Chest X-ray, AP view. Patient: 32 years old, sex M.
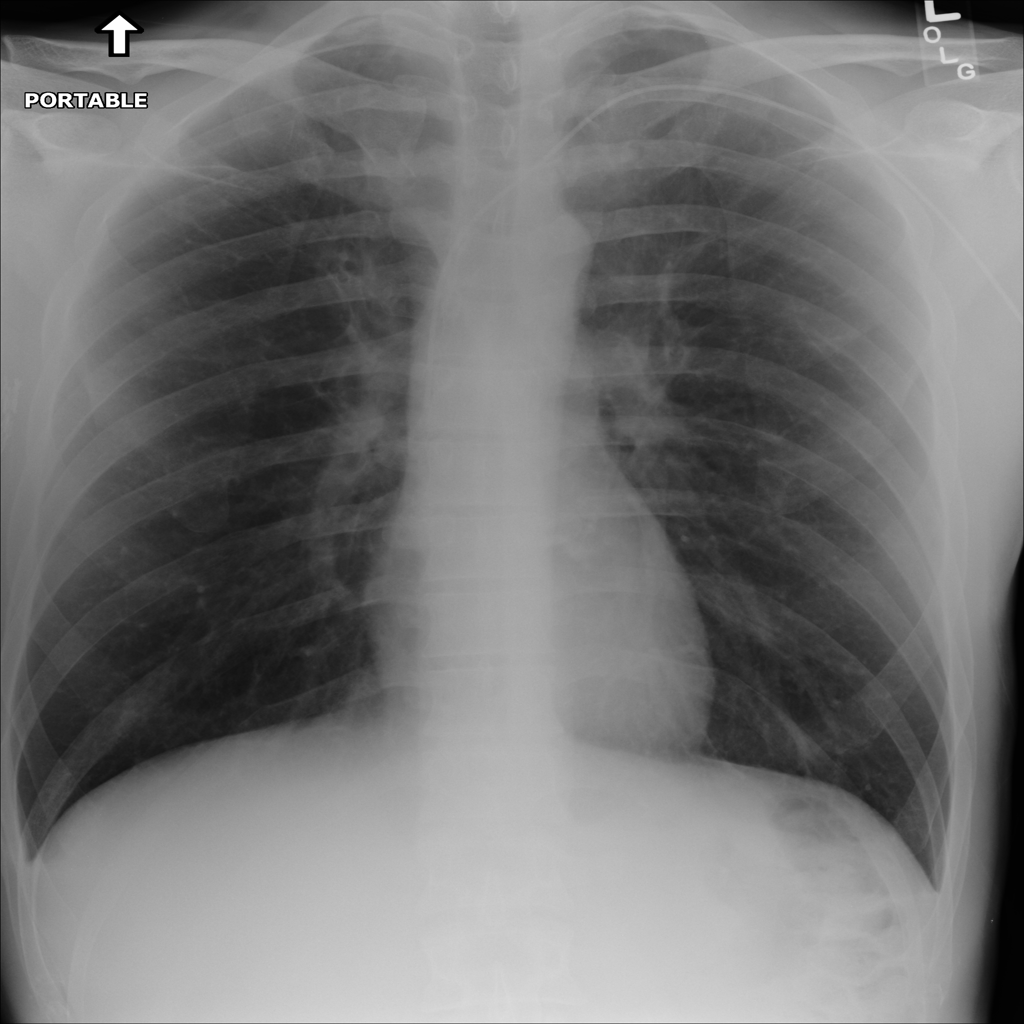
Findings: No Finding